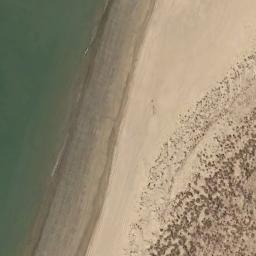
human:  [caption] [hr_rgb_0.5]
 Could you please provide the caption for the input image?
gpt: There are many green plants near the beach .

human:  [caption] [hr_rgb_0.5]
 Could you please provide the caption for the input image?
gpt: The beach is composed of light green seawater and a yellow coast with sparse green plants .

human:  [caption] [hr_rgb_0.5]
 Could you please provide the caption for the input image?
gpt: The beach with khaki sand and some plants on the beach .

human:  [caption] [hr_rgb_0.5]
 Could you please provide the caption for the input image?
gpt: The green oceans and beaches and dotted lands .

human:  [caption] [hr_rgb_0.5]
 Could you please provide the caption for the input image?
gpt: The sea is calm beside the beach .